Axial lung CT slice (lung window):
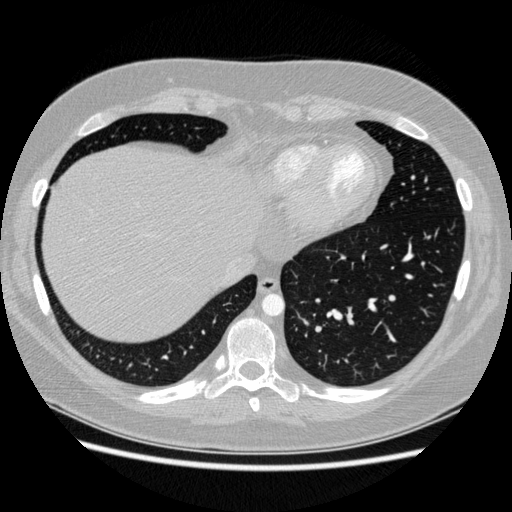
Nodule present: no